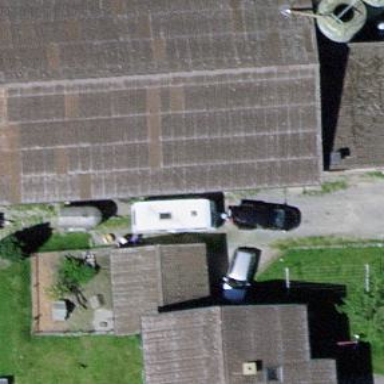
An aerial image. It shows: Building that houses farm shop.